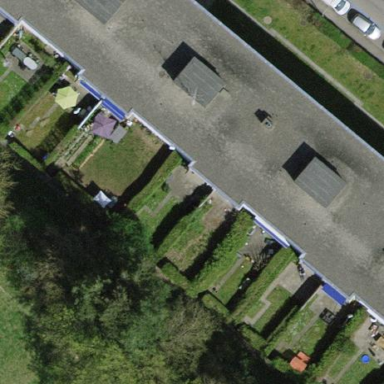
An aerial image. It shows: Garden surrounded by fence.